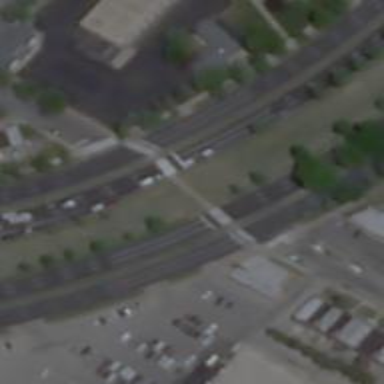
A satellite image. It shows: Crossing on the road.